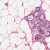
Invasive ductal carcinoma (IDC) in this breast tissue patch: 0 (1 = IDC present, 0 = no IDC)